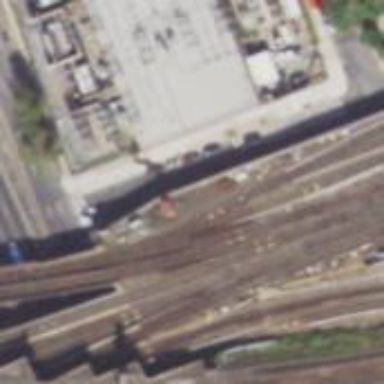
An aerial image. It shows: Electrified rail yard in service.